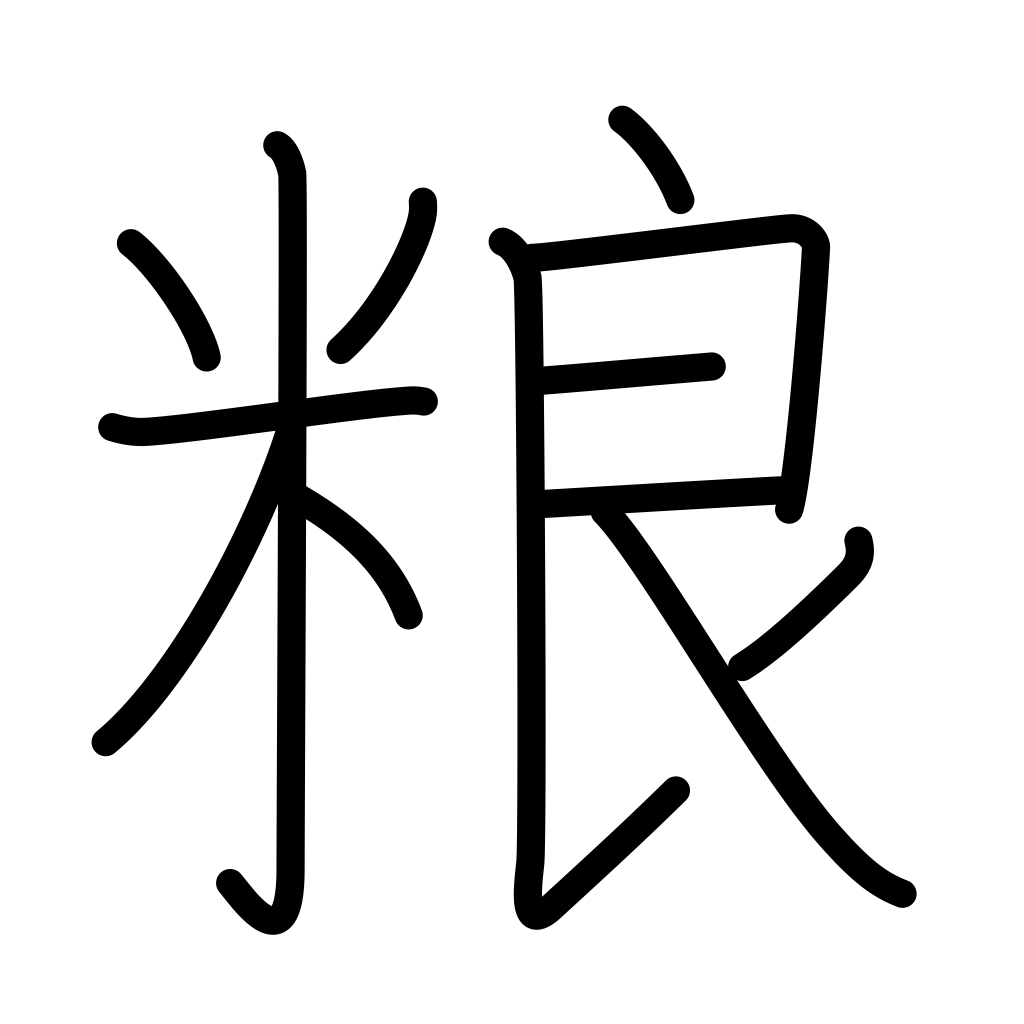
Meaning: food, provisions